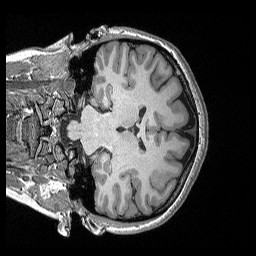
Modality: T1w
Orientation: coronal
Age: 23
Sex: female